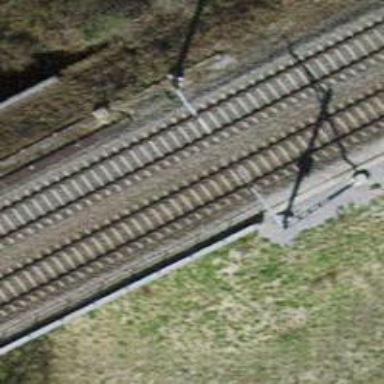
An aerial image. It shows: Single-track railway bridge with contact lines for electrification.